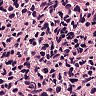
Metastatic tissue present: yes